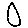
Label: triangle